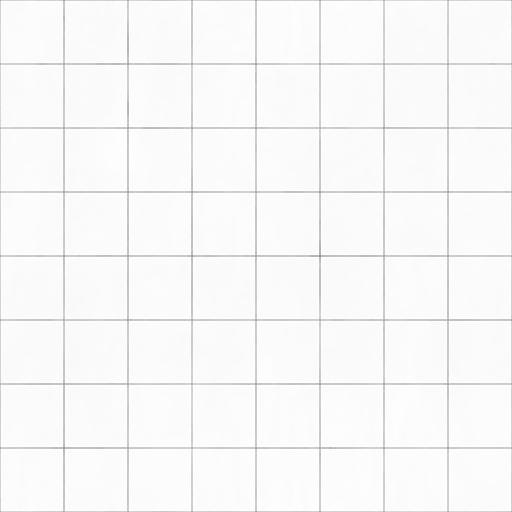
Tags: tiled tiles white